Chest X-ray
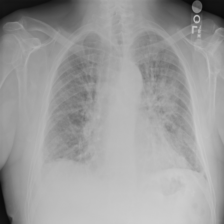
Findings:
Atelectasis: negative
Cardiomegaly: negative
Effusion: negative
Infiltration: positive
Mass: negative
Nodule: negative
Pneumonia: negative
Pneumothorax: negative
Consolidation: negative
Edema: negative
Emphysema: negative
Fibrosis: negative
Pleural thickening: negative
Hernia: negative